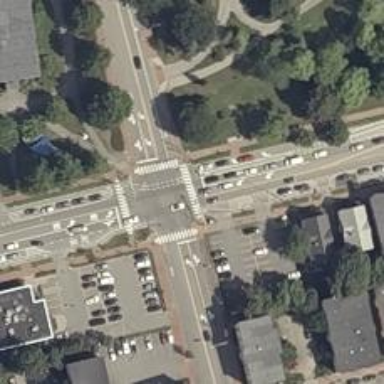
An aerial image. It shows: Zebra crossing on the road.